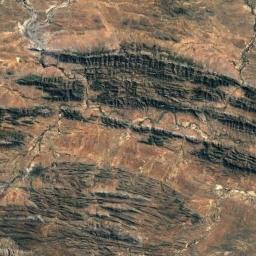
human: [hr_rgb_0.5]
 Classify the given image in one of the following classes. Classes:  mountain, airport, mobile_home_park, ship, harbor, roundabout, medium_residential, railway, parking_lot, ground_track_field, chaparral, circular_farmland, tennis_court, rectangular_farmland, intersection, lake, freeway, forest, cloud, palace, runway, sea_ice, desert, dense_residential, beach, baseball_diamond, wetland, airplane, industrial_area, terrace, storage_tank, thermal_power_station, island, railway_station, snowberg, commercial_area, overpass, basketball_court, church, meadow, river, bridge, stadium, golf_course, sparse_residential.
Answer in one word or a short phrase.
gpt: mountain